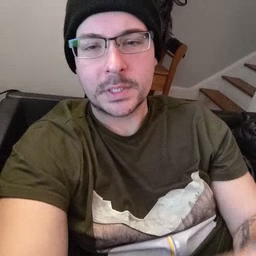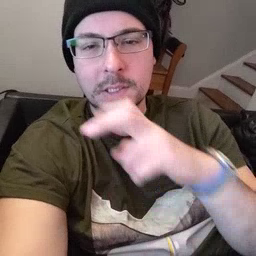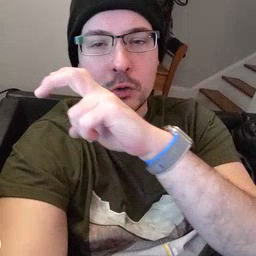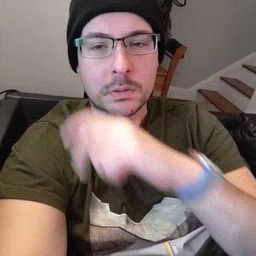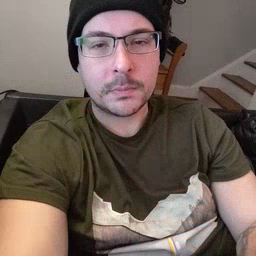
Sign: stairs